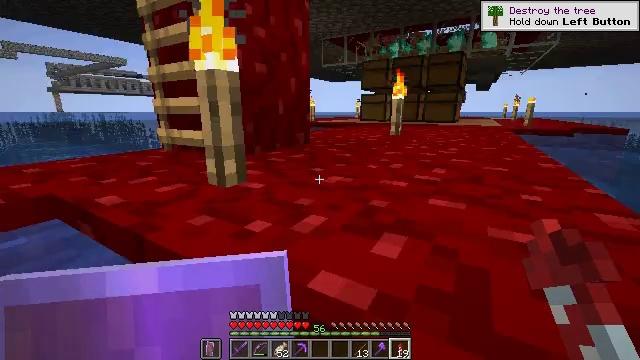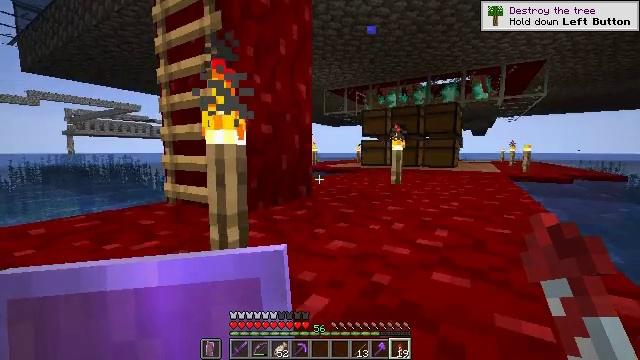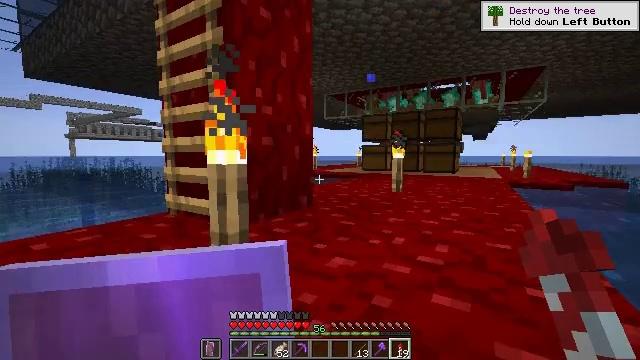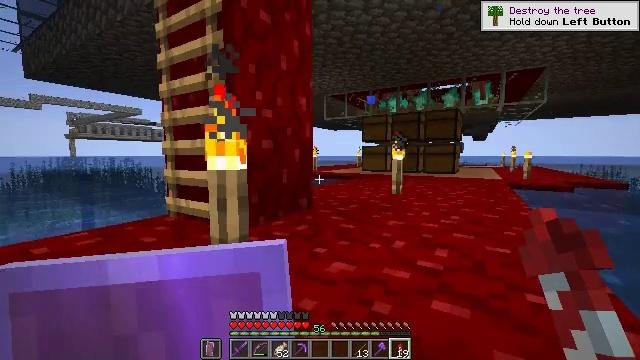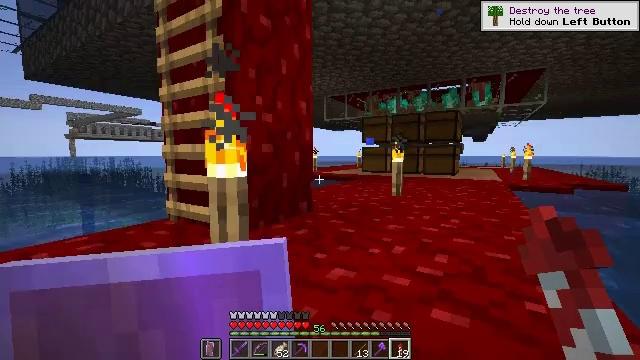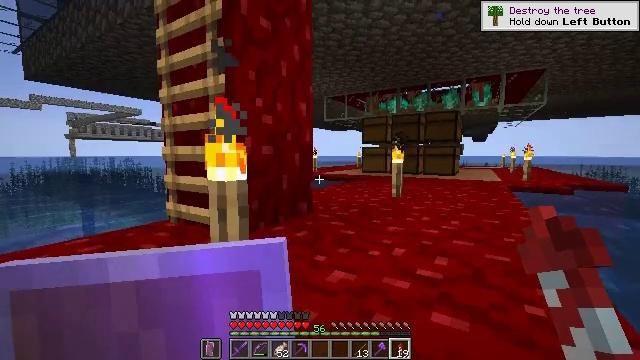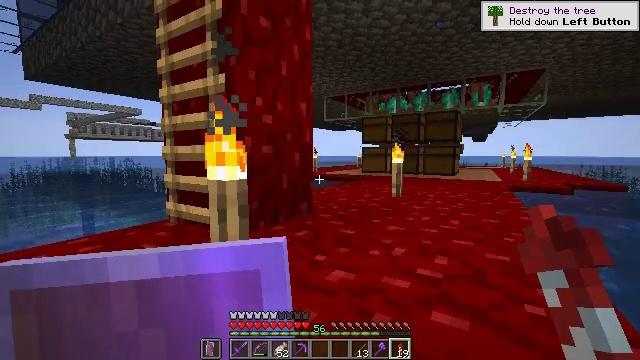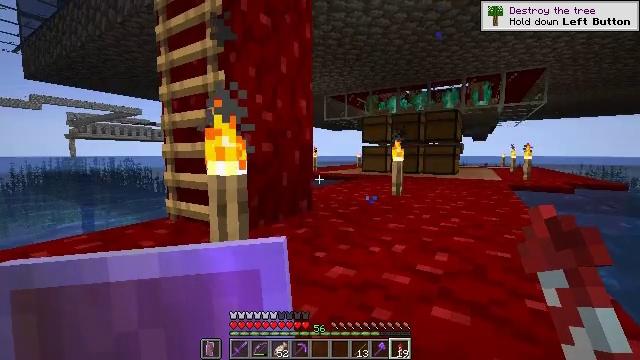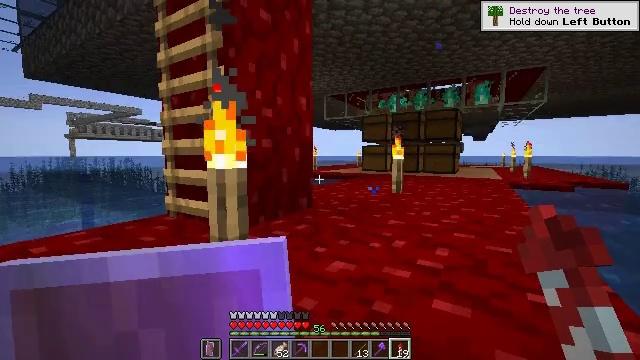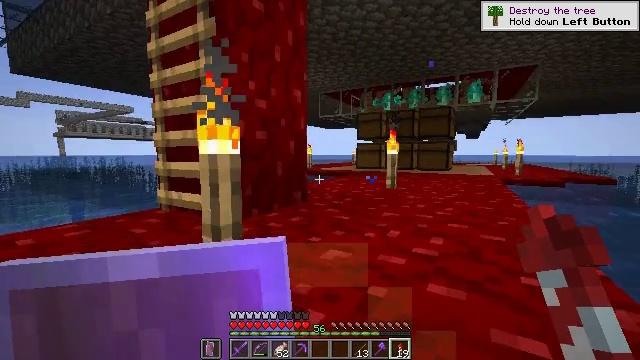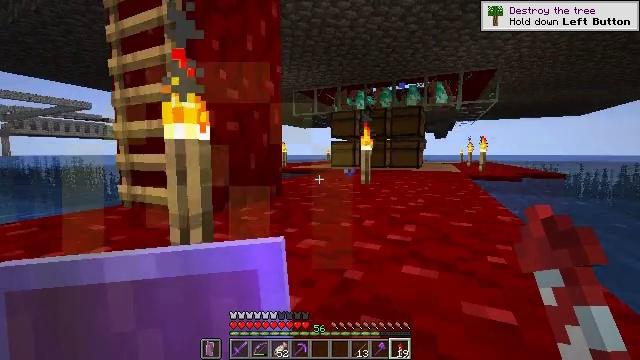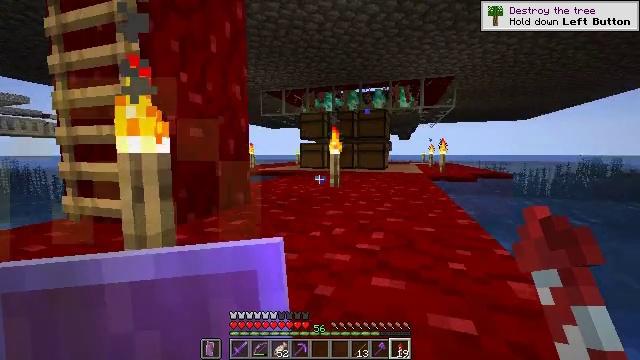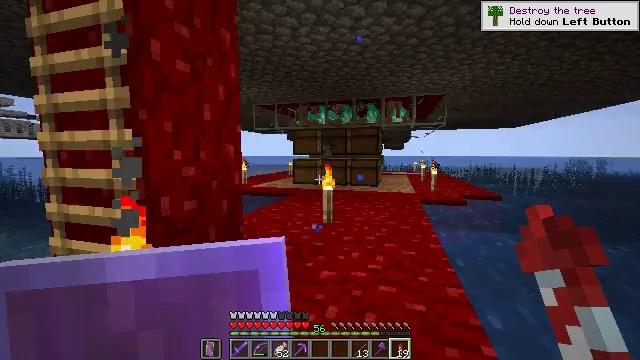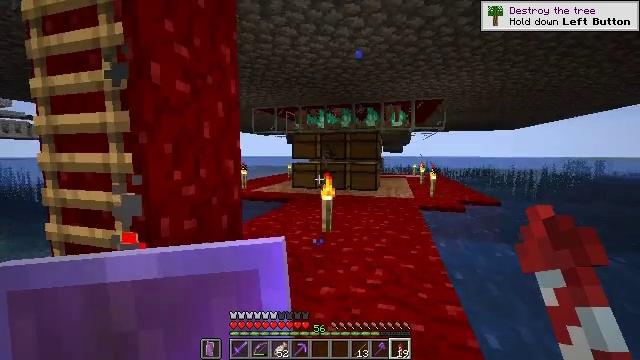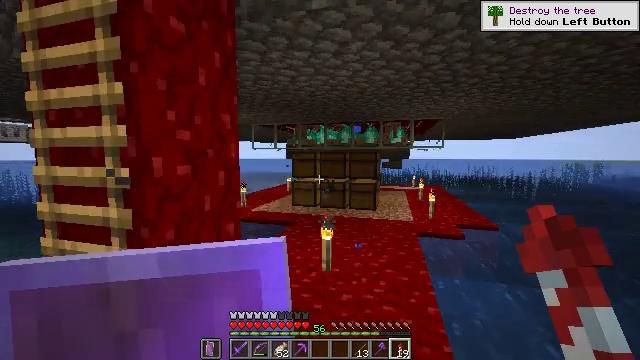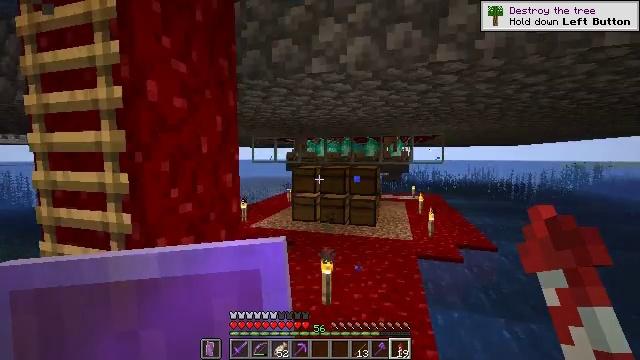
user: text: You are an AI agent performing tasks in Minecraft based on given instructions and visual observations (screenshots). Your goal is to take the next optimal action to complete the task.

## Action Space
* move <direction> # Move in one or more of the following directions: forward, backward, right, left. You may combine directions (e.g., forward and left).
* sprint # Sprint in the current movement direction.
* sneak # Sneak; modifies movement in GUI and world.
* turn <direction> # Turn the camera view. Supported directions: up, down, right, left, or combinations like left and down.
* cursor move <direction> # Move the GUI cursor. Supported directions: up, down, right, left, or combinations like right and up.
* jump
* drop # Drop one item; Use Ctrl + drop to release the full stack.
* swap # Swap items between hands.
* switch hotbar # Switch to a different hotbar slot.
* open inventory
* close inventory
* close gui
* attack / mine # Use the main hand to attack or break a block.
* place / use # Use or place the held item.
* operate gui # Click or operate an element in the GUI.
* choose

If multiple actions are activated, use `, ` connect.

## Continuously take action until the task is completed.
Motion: motion action
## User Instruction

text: Create paper in the crafting menu.
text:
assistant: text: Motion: turn up, jump
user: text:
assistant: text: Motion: jump
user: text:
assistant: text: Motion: jump
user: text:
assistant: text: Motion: jump
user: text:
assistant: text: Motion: jump
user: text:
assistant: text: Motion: jump
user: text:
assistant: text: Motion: jump
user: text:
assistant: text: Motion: jump
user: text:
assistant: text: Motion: turn right, jump
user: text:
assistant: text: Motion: turn right, jump
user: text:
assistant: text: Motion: turn right, jump
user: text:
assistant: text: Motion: turn right, jump
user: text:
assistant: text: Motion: jump
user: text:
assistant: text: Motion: sprint, jump
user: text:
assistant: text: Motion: sprint, jump
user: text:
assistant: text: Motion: move forward, sprint, jump
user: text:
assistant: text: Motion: move forward, sprint, jump
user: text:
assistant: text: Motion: move forward, sprint, jump
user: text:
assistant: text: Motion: move forward, sprint, jump
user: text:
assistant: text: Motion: move forward, sprint, jump
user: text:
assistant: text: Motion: move forward, sprint, jump
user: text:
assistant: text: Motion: move forward, sprint, jump
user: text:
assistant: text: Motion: move forward, sprint, jump
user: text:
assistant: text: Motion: move forward, sprint, turn right and down
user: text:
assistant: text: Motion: move forward, sprint, turn right and down
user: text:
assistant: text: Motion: move forward, sprint, turn right and down
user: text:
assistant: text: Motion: move forward, sprint
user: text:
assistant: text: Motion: move forward, sprint
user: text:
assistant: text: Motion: move forward, sprint
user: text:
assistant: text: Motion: move forward, sprint